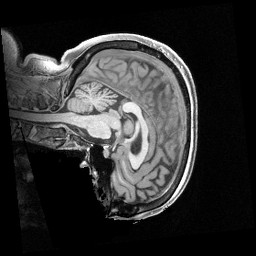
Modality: T1w
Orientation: sagittal
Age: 65
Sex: female
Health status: healthy
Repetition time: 2.4 s
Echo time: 0.00222 s